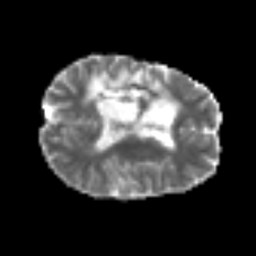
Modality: MD
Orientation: axial
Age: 31
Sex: female
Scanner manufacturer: siemens
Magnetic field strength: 3 T
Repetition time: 6.1 s
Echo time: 0.101 s